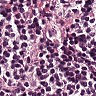
Metastatic tissue present: yes